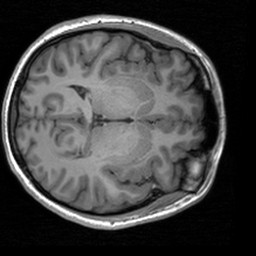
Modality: T1w
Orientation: axial
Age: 20
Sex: female
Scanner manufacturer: siemens
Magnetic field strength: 3 T
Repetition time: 1.9 s
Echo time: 0.00226 s